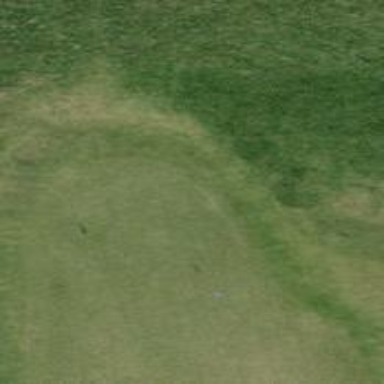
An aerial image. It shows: Golf hole.